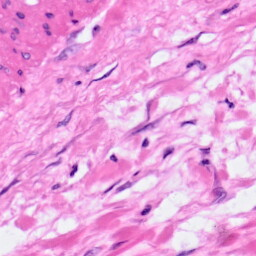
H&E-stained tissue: Pancreatic